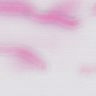
Metastatic tissue present: no